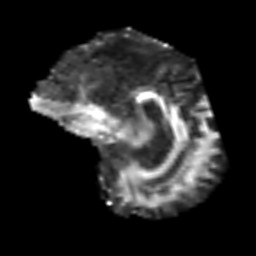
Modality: FA
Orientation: sagittal
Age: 40
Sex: male
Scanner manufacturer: siemens
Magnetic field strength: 3 T
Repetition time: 3.2 s
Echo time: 0.081 s